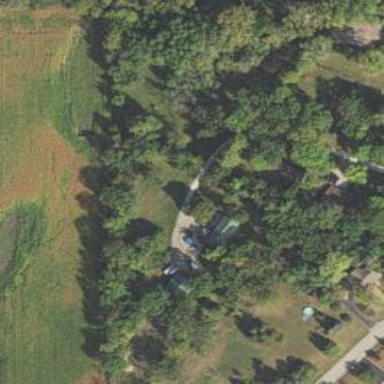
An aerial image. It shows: Driveway leading to service road.